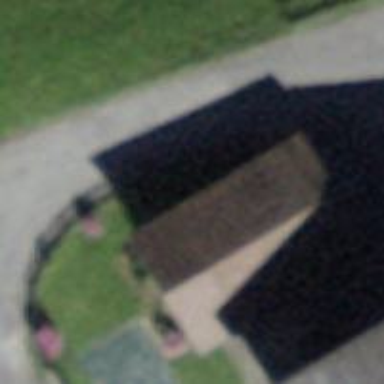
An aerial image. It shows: Garage.